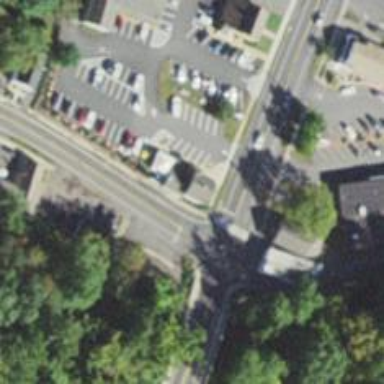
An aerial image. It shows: Footway crossing.